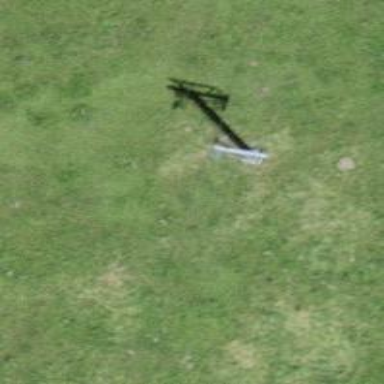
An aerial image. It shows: Pylon used for aerialway.